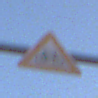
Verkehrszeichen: RadverkehrLinks
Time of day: SunriseSunset
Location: Outdoor (Urban)
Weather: Clear
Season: NotSpecified
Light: Natural